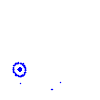
Particle: proton